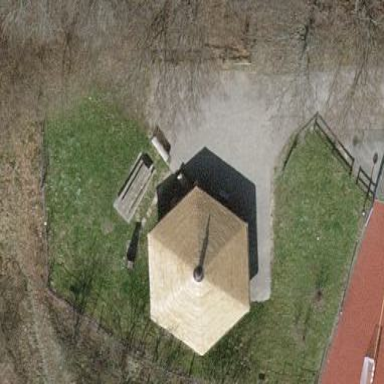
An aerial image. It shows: Hut.